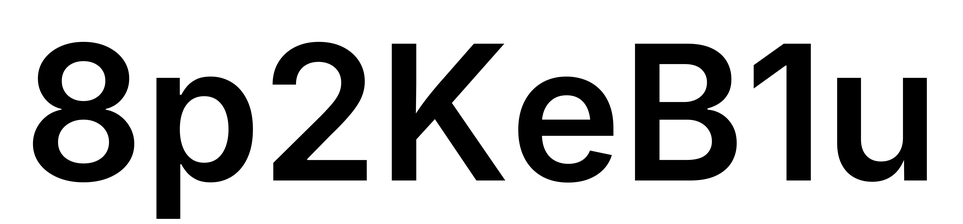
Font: Inter_SemiBold